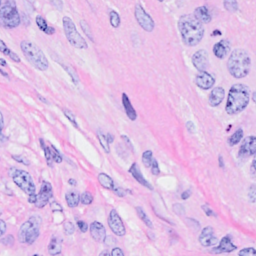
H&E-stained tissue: Breast